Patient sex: M
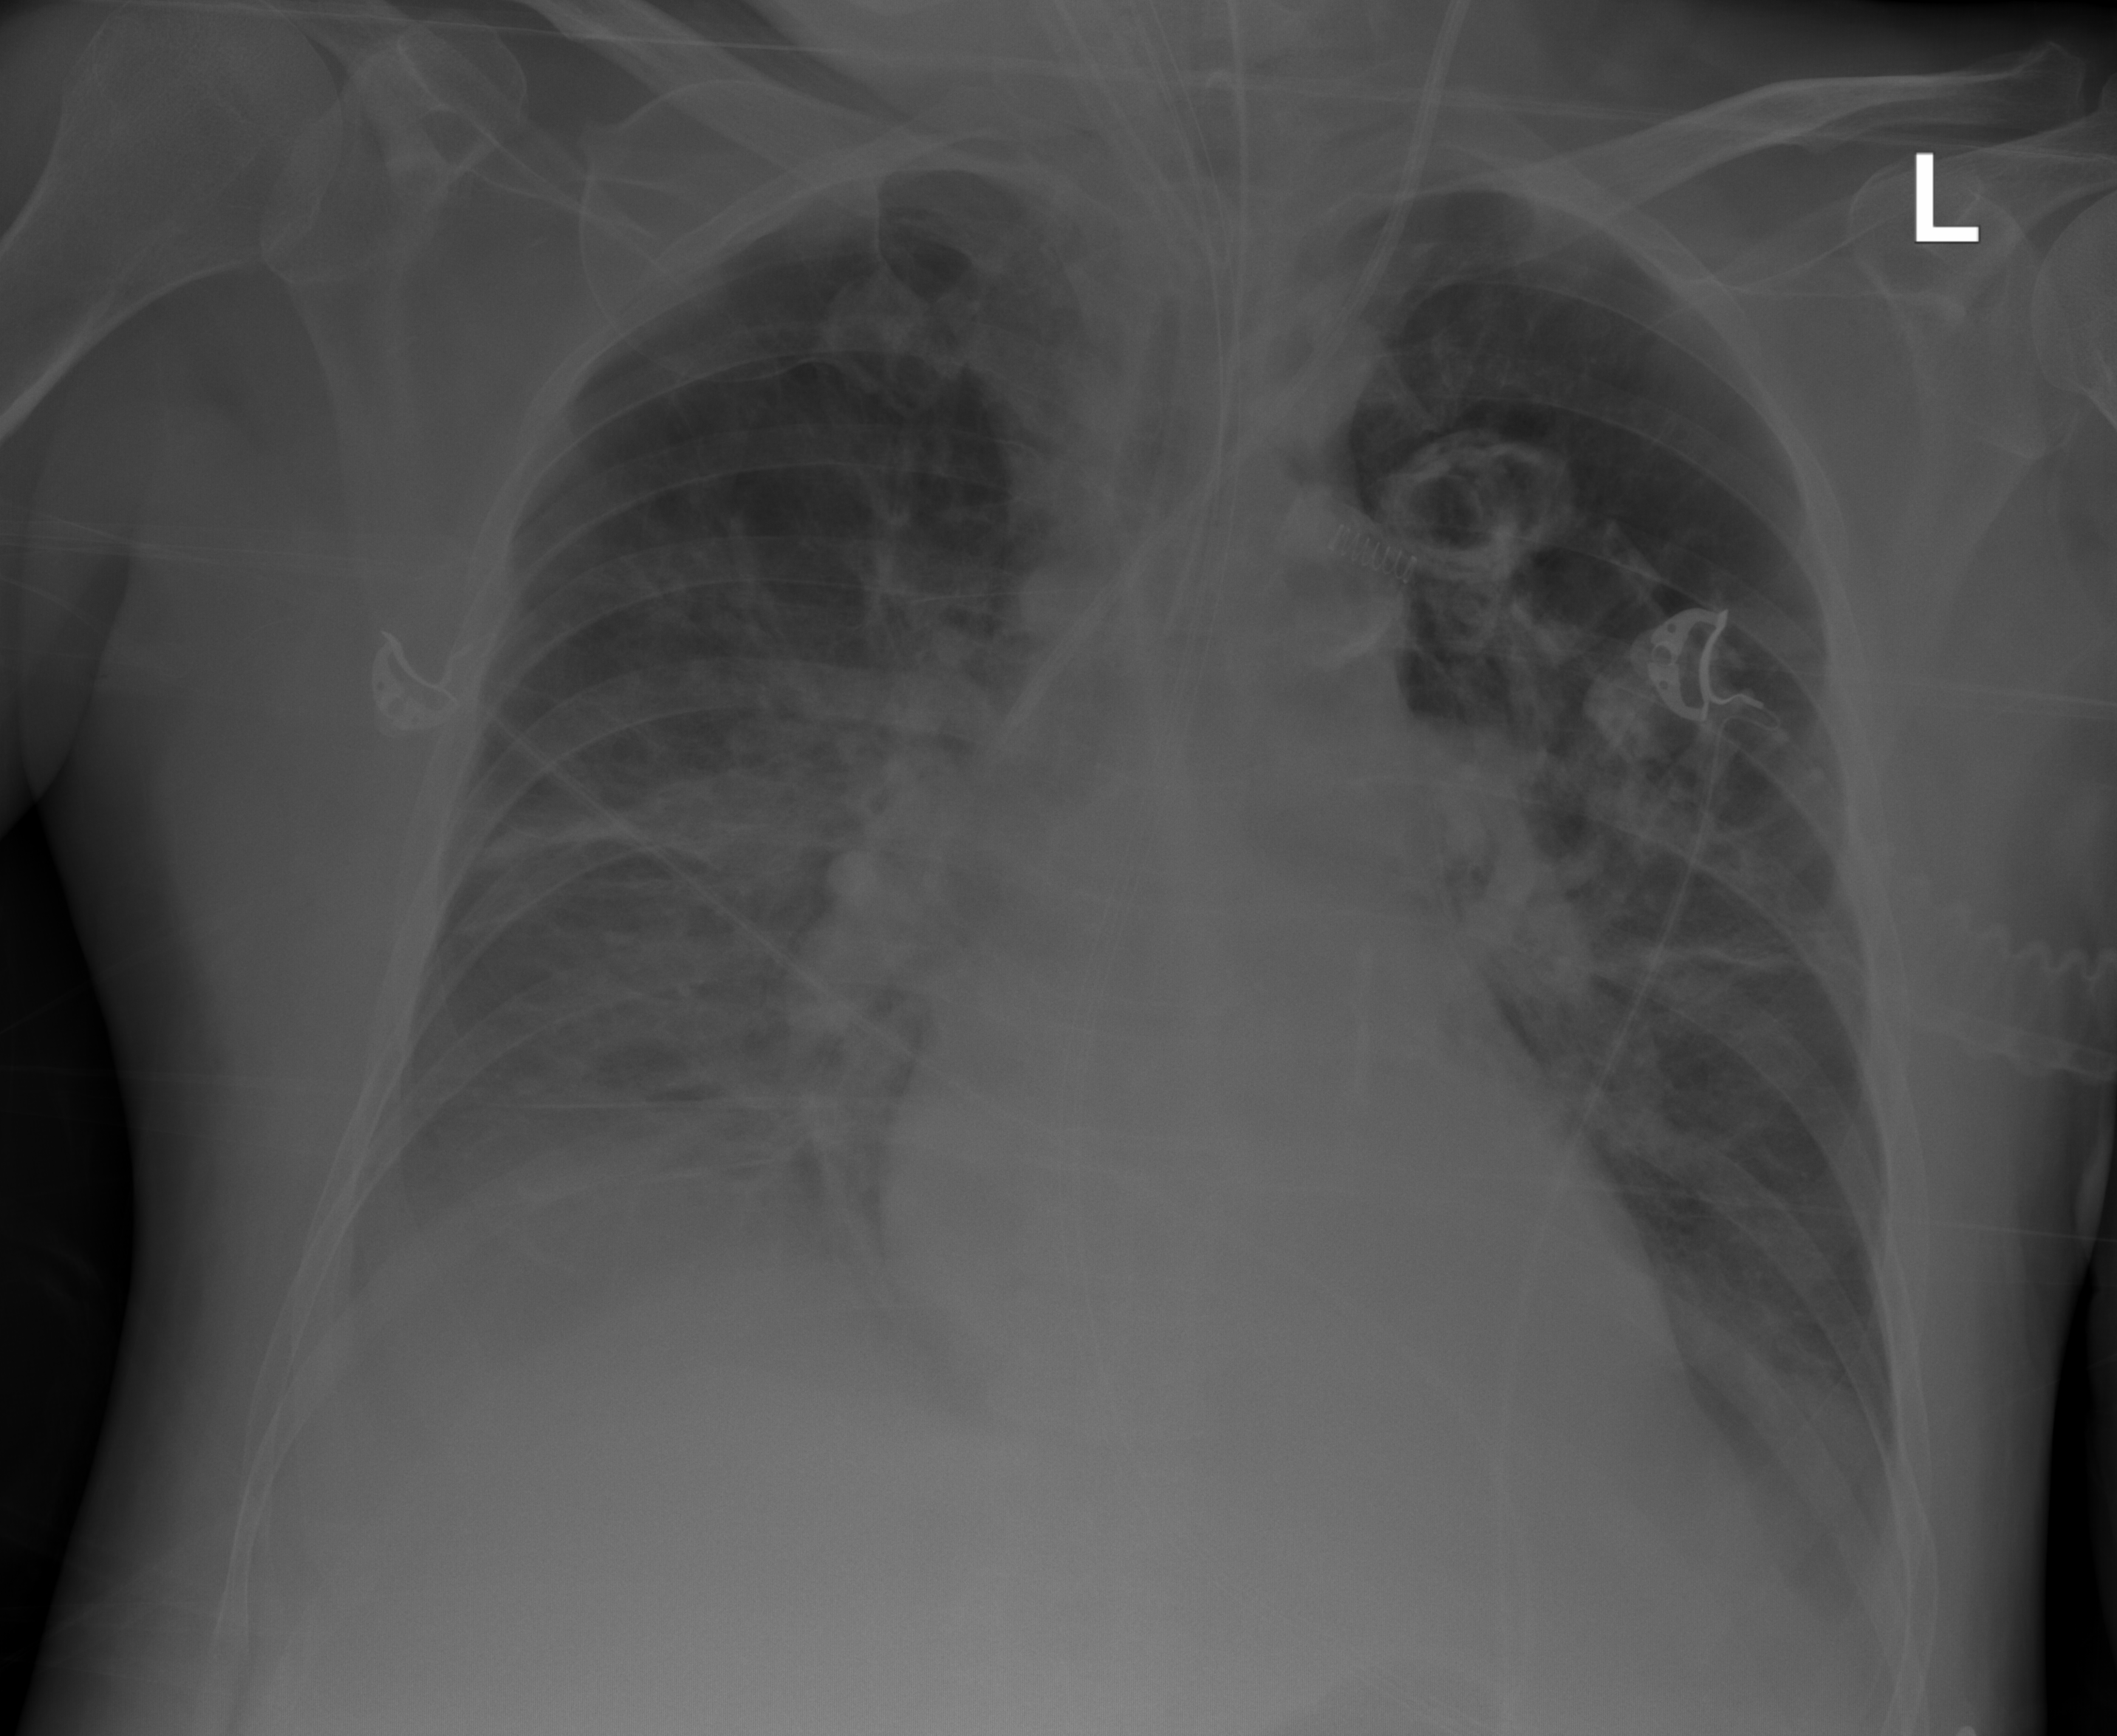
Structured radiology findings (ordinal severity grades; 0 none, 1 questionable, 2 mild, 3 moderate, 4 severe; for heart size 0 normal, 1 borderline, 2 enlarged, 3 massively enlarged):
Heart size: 0
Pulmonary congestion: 2
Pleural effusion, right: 2
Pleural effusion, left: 2
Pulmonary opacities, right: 3
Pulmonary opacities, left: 0
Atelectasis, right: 3
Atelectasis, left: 2